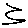
Label: zigzag